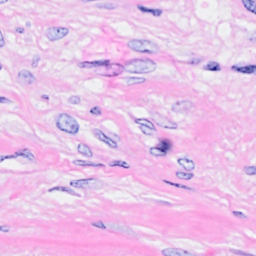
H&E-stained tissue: Breast